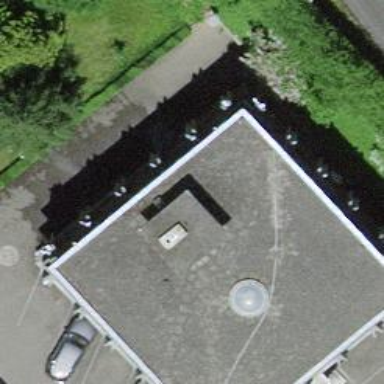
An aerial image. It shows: Embassy building.